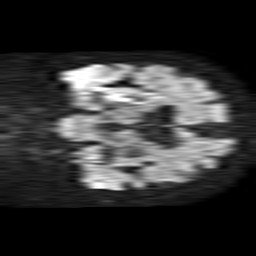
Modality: TRACE
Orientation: coronal
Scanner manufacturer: philips
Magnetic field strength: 1.5 T
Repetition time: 4.6 s
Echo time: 0.08631 s